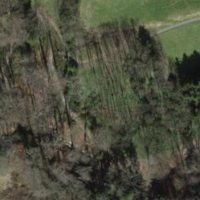
EUNIS habitat code: 41
Species observed at this site:
Allium ursinum